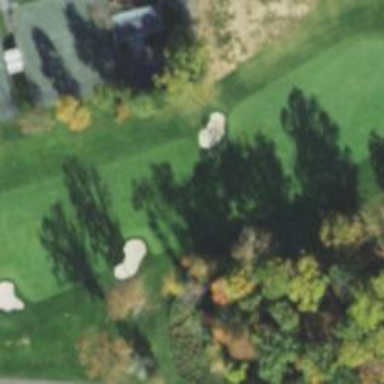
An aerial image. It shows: Golf hole.